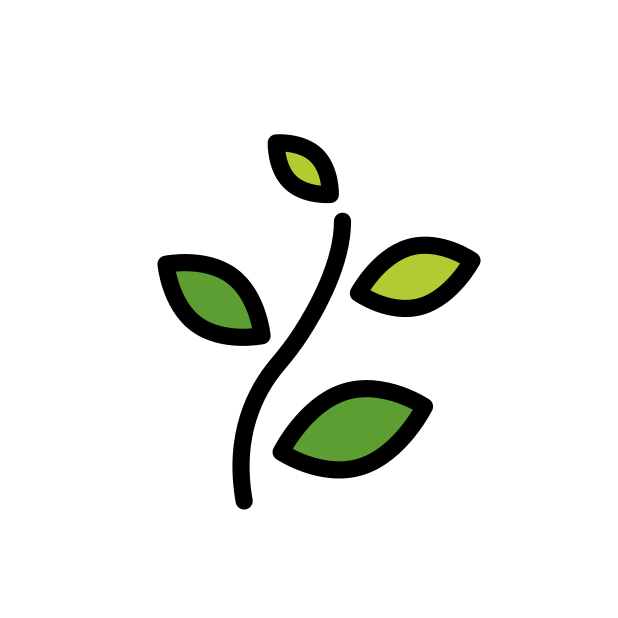
Emoji: 🌿
Name: herb
Unicode: 0x1f33f